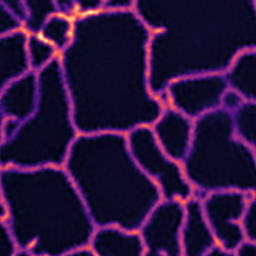
Label: Super-resolution ER image